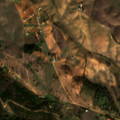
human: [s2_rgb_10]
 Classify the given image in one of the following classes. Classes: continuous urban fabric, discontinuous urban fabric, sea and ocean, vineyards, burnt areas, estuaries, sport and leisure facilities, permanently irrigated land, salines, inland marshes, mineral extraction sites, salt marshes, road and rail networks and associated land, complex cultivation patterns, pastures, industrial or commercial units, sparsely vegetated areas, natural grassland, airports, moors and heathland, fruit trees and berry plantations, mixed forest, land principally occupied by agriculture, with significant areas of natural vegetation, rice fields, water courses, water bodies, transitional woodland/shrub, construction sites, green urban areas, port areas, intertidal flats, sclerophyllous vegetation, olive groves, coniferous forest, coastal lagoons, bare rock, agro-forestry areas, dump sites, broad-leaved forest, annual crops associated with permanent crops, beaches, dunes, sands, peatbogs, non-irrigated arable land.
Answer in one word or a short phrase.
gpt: non-irrigated arable land, agro-forestry areas, broad-leaved forest, transitional woodland/shrub